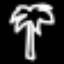
Label: palm tree